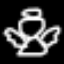
Label: angel